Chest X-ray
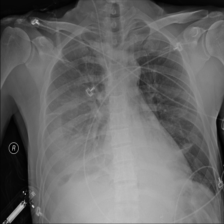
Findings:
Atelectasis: negative
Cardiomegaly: negative
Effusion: negative
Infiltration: negative
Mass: negative
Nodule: negative
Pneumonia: negative
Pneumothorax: negative
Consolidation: negative
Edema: negative
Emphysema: negative
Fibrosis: negative
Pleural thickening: negative
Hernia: negative